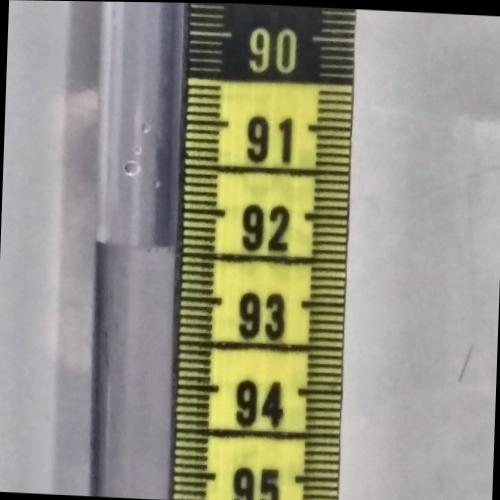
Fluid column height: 92.4 cm